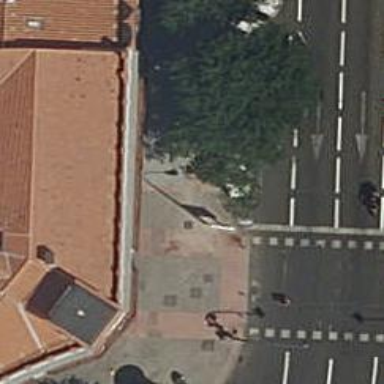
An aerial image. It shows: Taxi stand.